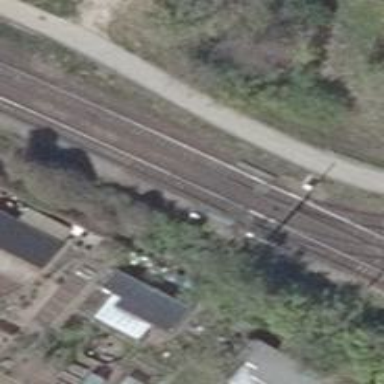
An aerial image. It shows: Railway signal.